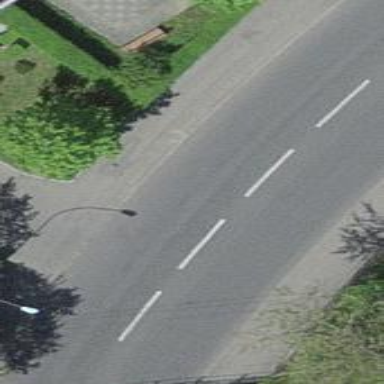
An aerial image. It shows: Tertiary road with asphalt surface and separate sidewalk.